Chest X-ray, AP view. Patient: 86 years old, sex M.
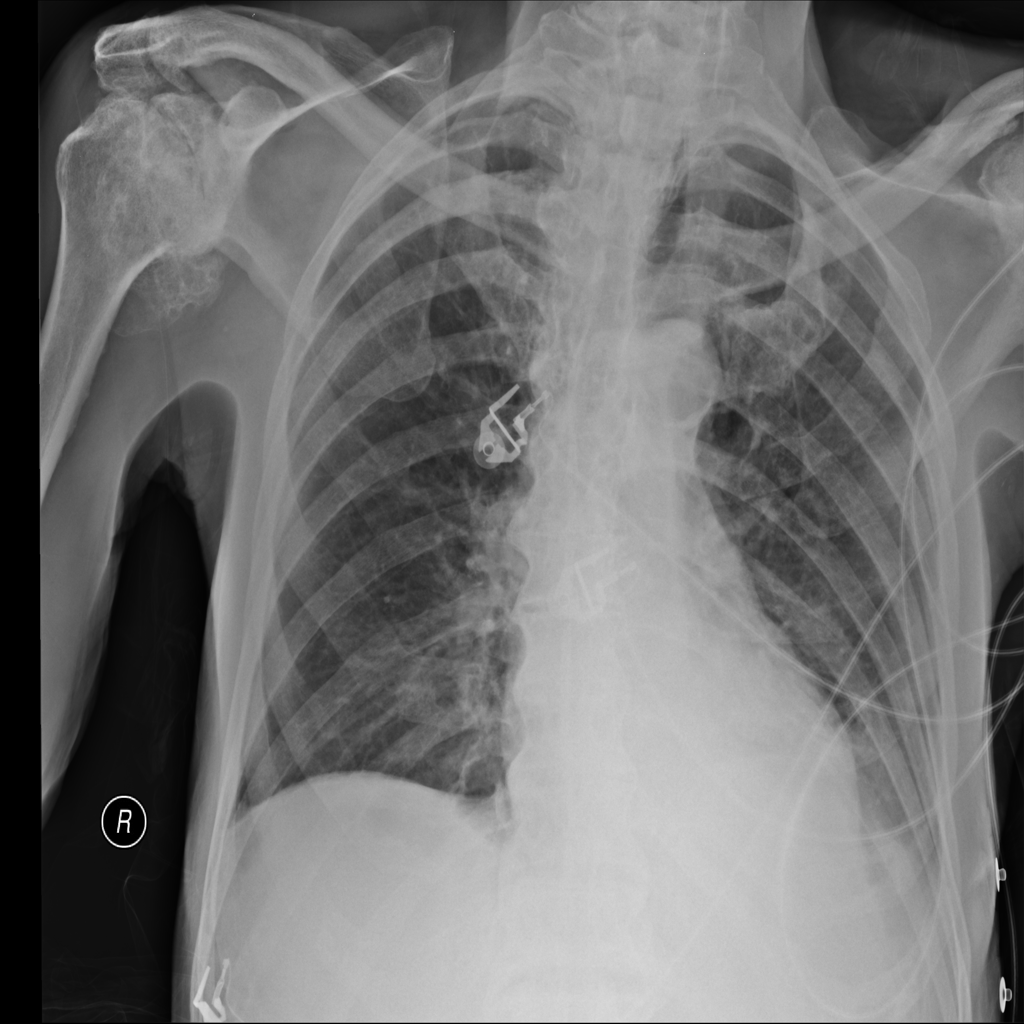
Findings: Infiltration